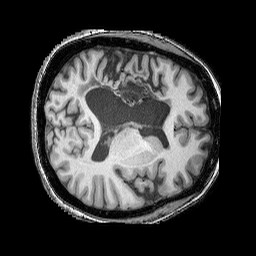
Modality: T1w
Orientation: axial
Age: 31
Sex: female
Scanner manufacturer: siemens
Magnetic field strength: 3 T
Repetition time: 2.25 s
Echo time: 0.00411 s